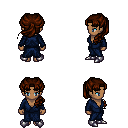
a pixel art fantasy rpg character, female body template, human, dark skin, blue robe, metal pants, brown princess hairstyle, metal boots, four views (front, back, left, right), 2x2 character sprite sheet, small pixel art, hard edges, no anti-aliasing